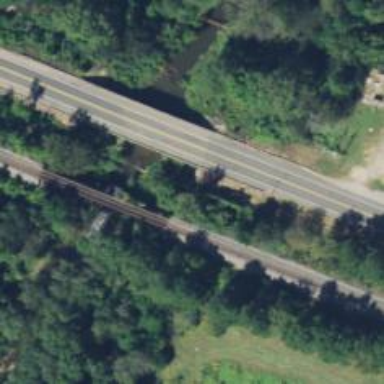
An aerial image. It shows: Railway bridge.